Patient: sex F, age 34
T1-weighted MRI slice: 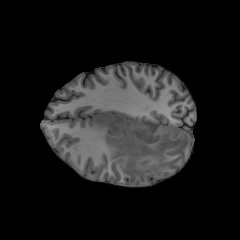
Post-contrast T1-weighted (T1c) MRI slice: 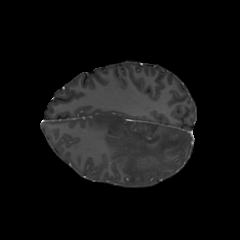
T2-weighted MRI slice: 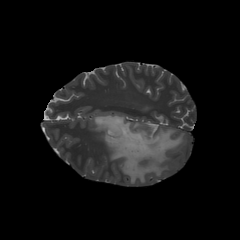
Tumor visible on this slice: yes
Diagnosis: Astrocytoma, IDH-mutant
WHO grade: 3